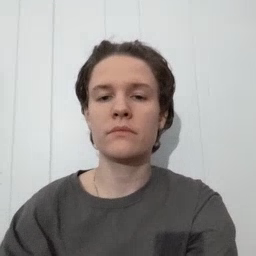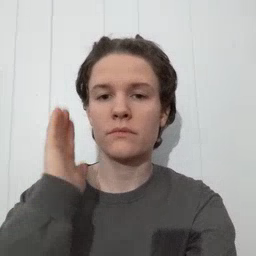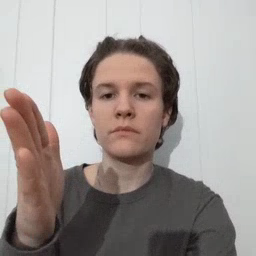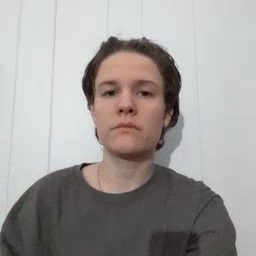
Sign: will